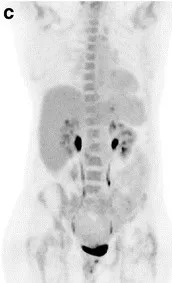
Representative axial PET/CT image from the same time point as in.
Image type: radiology (pet)